The image is a 2-D grayscale rendering of a rotating-machine vibration signal (signal-to-image). Determine the machine's mechanical condition. Answer with exactly one of: normal, misalignment, unbalance, looseness.
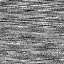
Answer: misalignment